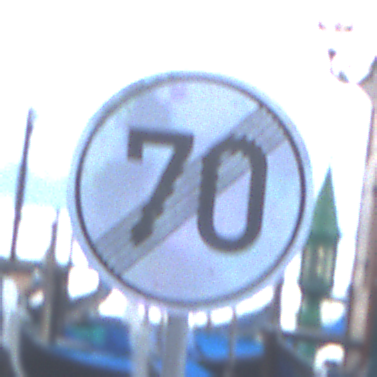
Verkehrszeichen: EndeGeschwindigkeit70
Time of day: Dawn
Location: Outdoor (Urban)
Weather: Clear
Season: NotSpecified
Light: Natural